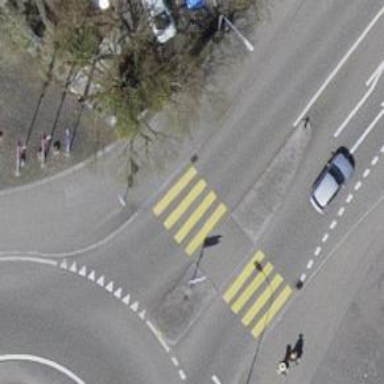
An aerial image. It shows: Marked crossing with pedestrian island.